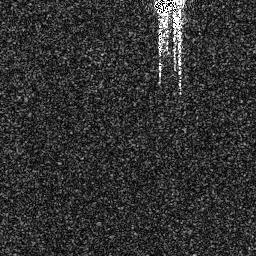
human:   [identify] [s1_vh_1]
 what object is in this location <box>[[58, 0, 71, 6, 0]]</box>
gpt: <ref>1 medium ship at the top</ref>